Field crop: tomato
Growth stage: 1
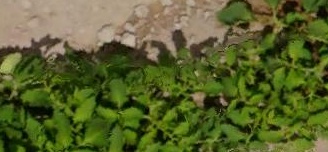
Species: tomato